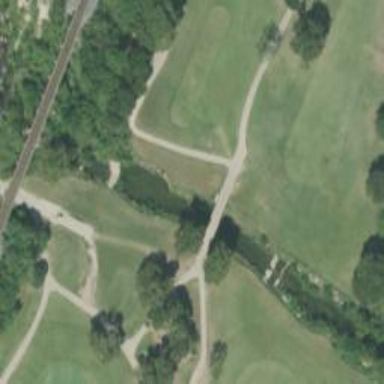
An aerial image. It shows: Path bridge used as golf cartpath.